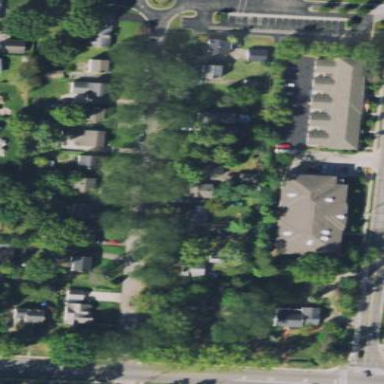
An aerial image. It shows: Residential area within neighborhood.